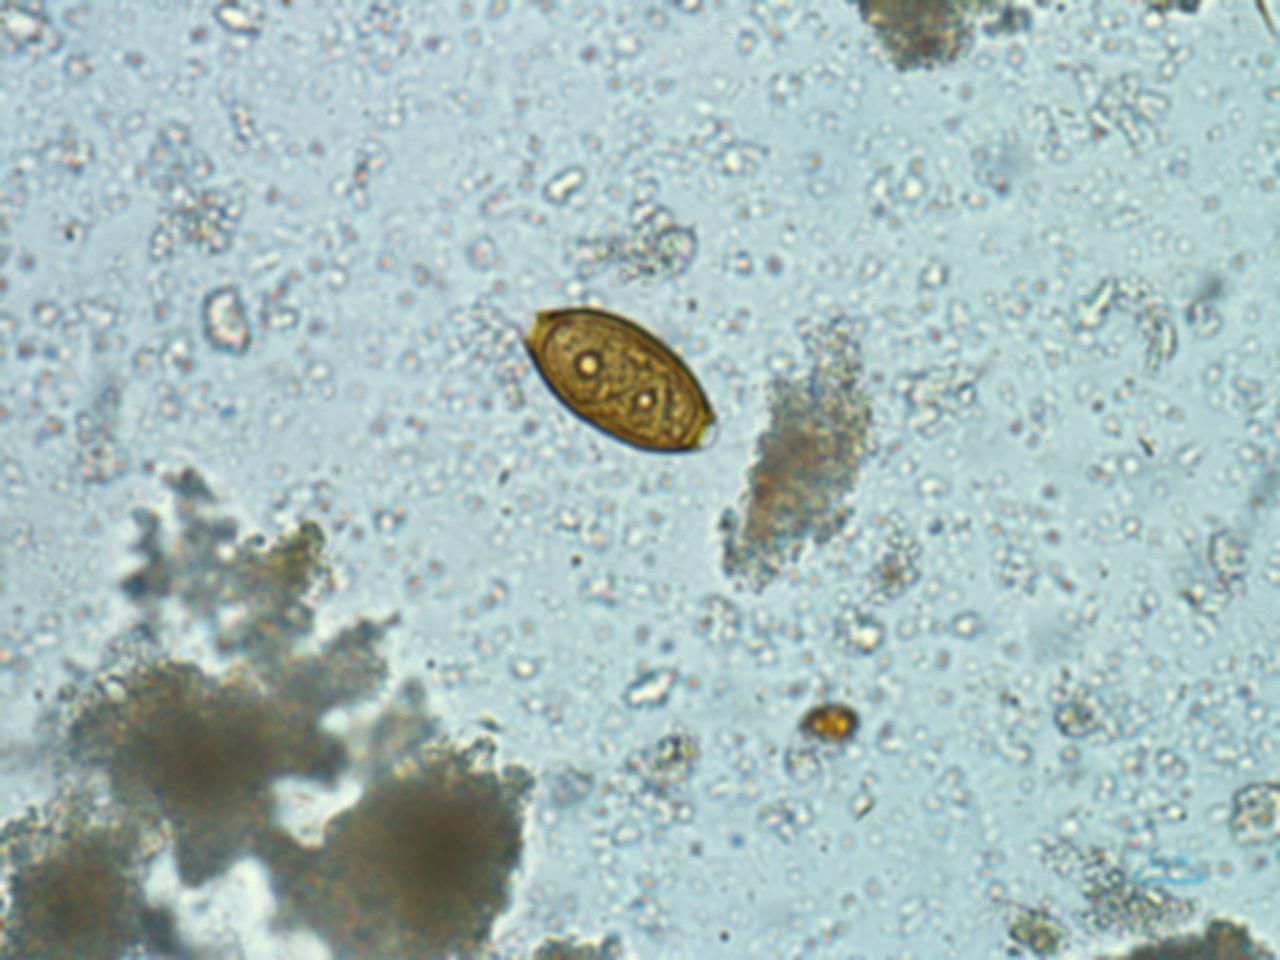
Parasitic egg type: Trichuris trichiura